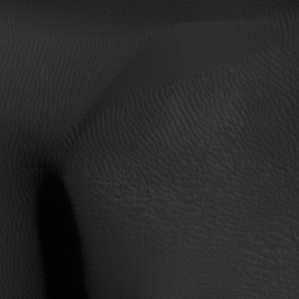
Label: non_frost